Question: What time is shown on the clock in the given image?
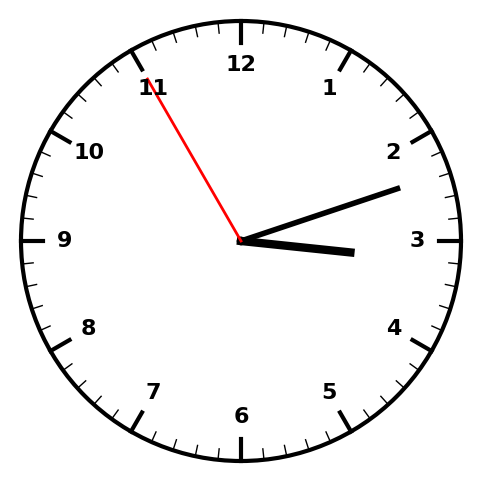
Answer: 03:11:55